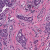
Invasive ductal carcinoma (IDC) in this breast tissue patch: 1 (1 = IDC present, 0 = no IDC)